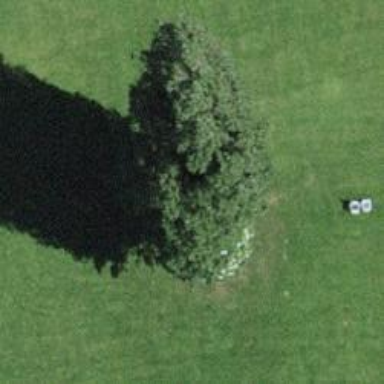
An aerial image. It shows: Deciduous broadleaved tree in park.